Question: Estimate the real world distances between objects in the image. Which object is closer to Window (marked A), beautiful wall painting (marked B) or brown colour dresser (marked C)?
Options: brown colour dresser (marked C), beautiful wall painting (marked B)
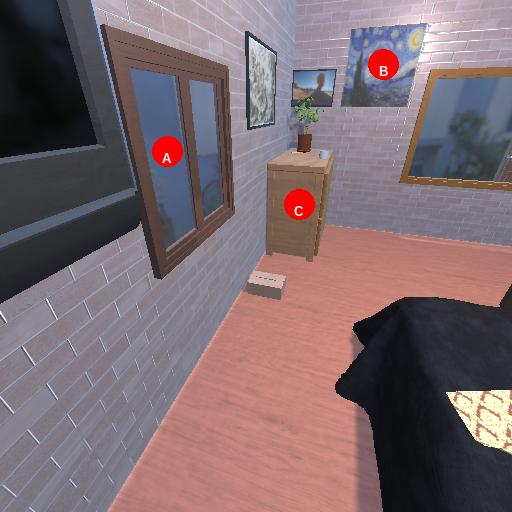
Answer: brown colour dresser (marked C)